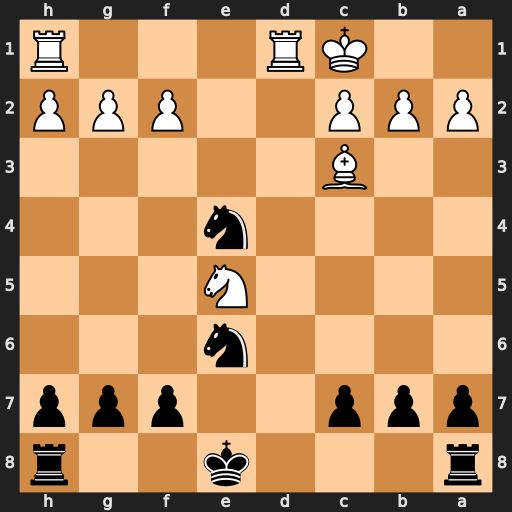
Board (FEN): r3k2r/ppp2ppp/4n3/4N3/4n3/2B5/PPP2PPP/2KR3R
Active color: b
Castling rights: kq
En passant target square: -
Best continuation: Nxf2 Rhf1 Nxd1